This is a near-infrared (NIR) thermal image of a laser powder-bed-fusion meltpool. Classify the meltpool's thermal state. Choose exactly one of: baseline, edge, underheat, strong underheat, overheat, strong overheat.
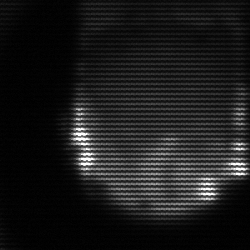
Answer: edge